【题型】选择题　【知识点】解析几何　【难度】easy
已知椭圆$C:\dfrac{x^2}{4}+\dfrac{y^2}{3}=1$的左、右焦点分别为$F_1,F_2$，$M$为椭圆$C$上任意一点，$N$为圆$E:(x-5)^2+(y-3)^2=2$上任意一点，则$|MN|-|MF_1|$的最小值为（ ）

A. $3\sqrt{5}-\sqrt{2}$ \quad B. $1-\sqrt{2}$ \quad C. $5-\sqrt{2}$ \quad D. $2\sqrt{2}-1$
【解答】
【答案】B

\vspace{0.5em}

【分析】首先根据椭圆的定义将$|MN|-|MF_1|$的最小值转化为$|MN|+|MF_2|-4$，再根据$|MN|\ge|ME|-\sqrt{2}$（当且仅当$M$、$N$、$E$共线时取等号），结合$|ME|+|MF_2|\ge|EF_2|$，求得$|MN|-|MF_1|$的最小值．

\vspace{0.5em}

【详解】如图，

由$M$为椭圆$C$上任意一点，则$|MF_1|+|MF_2|=4$，

又$N$为圆$E:(x-5)^2+(y-3)^2=2$上任意一点，且$E(5,3)$，

则$|MN|\ge|ME|-|EN|=|ME|-\sqrt{2}$（当且仅当$M$、$N$、$E$共线且$N$在$M$、$E$之间时取等号），

又因$|MN|-|MF_1|=|MN|-(4-|MF_2|)=|MN|+|MF_2|-4$
\[
\ge (|ME|-\sqrt{2})+|MF_2|-4\ge|EF_2|-4-\sqrt{2},
\]
当且仅当$M$、$N$、$E$、$F_2$共线且$M$、$N$在$E$、$F_2$之间时等号成立．

因$F_2(1,0),E(5,3)$，则$|EF_2|=\sqrt{(5-1)^2+(3-0)^2}=5$，

故$|MN|-|MF_1|$的最小值为$5-4-\sqrt{2}=1-\sqrt{2}$，

故选：B．
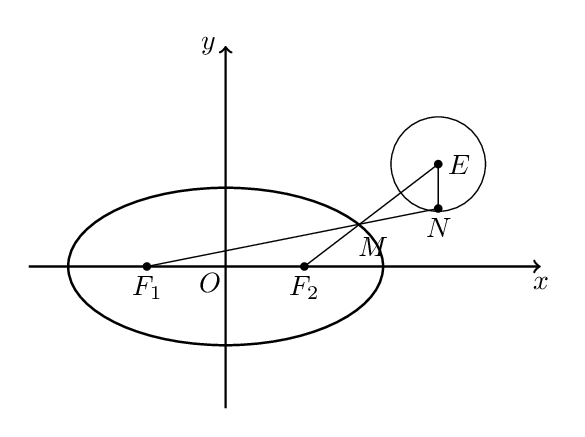